Field crop: maize
Growth stage: 1
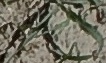
Species: sorghum